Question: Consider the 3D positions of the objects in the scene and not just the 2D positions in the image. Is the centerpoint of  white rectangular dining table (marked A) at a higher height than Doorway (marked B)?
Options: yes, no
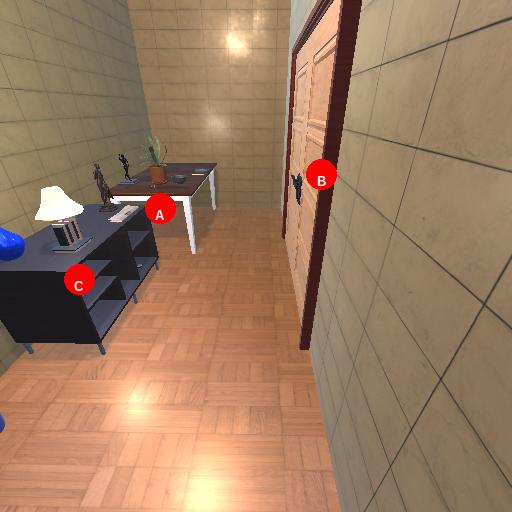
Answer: yes